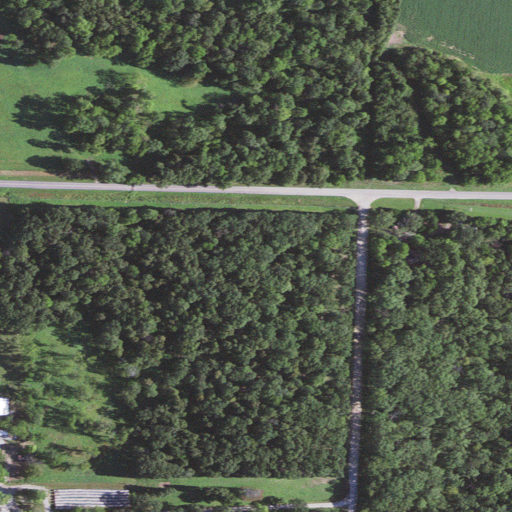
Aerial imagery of mountain in Missouri named Hagen Hill containing deciduous forest, open development, pasture, cultivated crops, and low intensity development